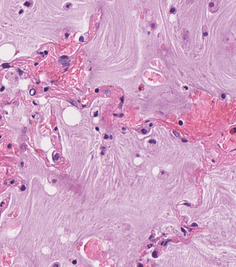
Tumor epithelial tissue: no
Tumor-associated stroma tissue: no
Normal tissue: yes